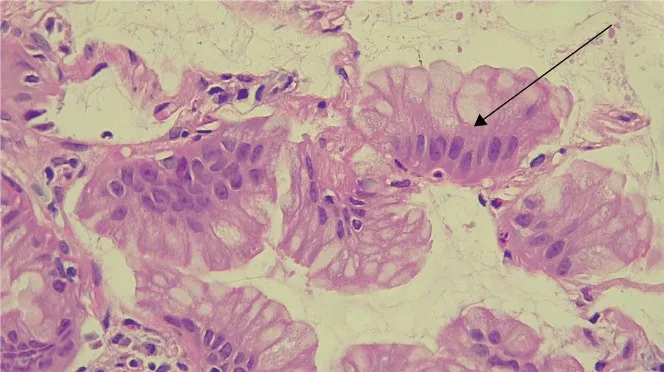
Intermediate magnification micrograph of lung biopsy histology revealing lepidic growth pattern of neoplastic cells after haematoxylin and eosin staining.
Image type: pathology (h&e)